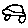
Label: car